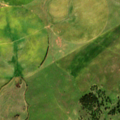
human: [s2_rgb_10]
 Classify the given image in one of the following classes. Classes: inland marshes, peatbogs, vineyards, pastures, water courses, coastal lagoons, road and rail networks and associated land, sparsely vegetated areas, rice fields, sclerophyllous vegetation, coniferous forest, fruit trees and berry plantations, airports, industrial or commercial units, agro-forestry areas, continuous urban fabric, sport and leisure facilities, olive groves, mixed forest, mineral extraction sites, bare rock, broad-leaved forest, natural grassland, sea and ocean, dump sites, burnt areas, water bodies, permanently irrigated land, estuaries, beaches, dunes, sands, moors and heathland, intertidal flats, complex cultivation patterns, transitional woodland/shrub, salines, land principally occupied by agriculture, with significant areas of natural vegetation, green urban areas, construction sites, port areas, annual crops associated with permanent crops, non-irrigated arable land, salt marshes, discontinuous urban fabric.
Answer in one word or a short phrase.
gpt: non-irrigated arable land, permanently irrigated land, agro-forestry areas